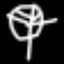
Label: leaf